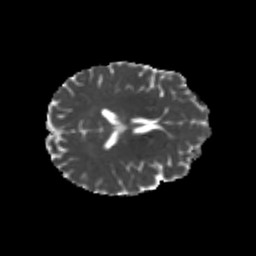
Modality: MD
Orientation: axial
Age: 22
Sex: female
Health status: healthy
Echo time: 0.074 s